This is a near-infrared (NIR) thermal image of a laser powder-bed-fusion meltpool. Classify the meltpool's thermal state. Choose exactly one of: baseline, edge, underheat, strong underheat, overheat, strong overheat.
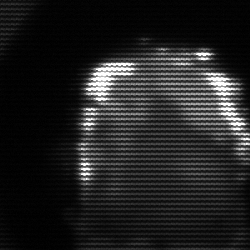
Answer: baseline